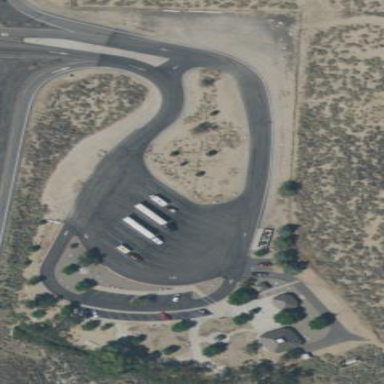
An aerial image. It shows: Rest area on the road with picnic tables.